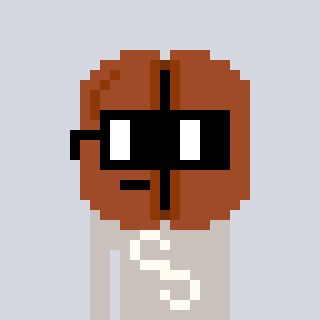
a pixel art character with square black glasses, a coffeebean-shaped head and a foggrey-colored body on a cool background